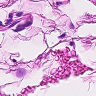
Metastatic tissue present: no